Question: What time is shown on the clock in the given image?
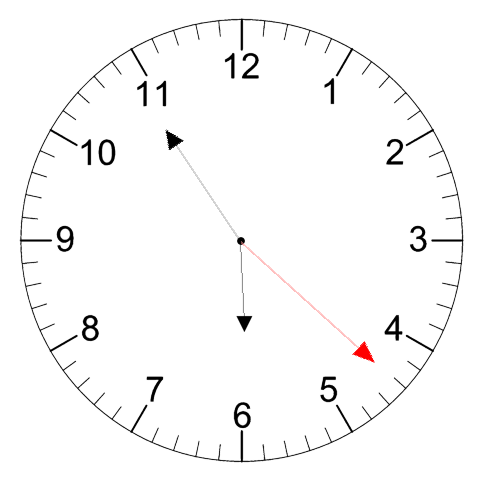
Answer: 05:54:22